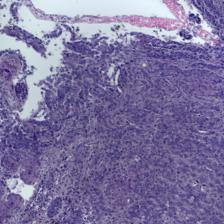
Diagnosis: OSCC